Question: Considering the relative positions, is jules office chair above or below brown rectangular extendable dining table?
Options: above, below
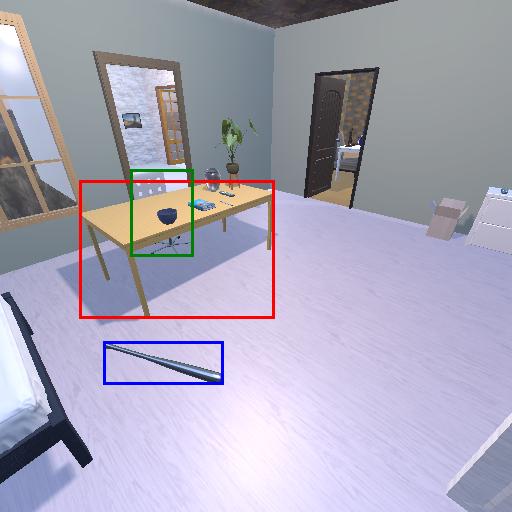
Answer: above